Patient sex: F
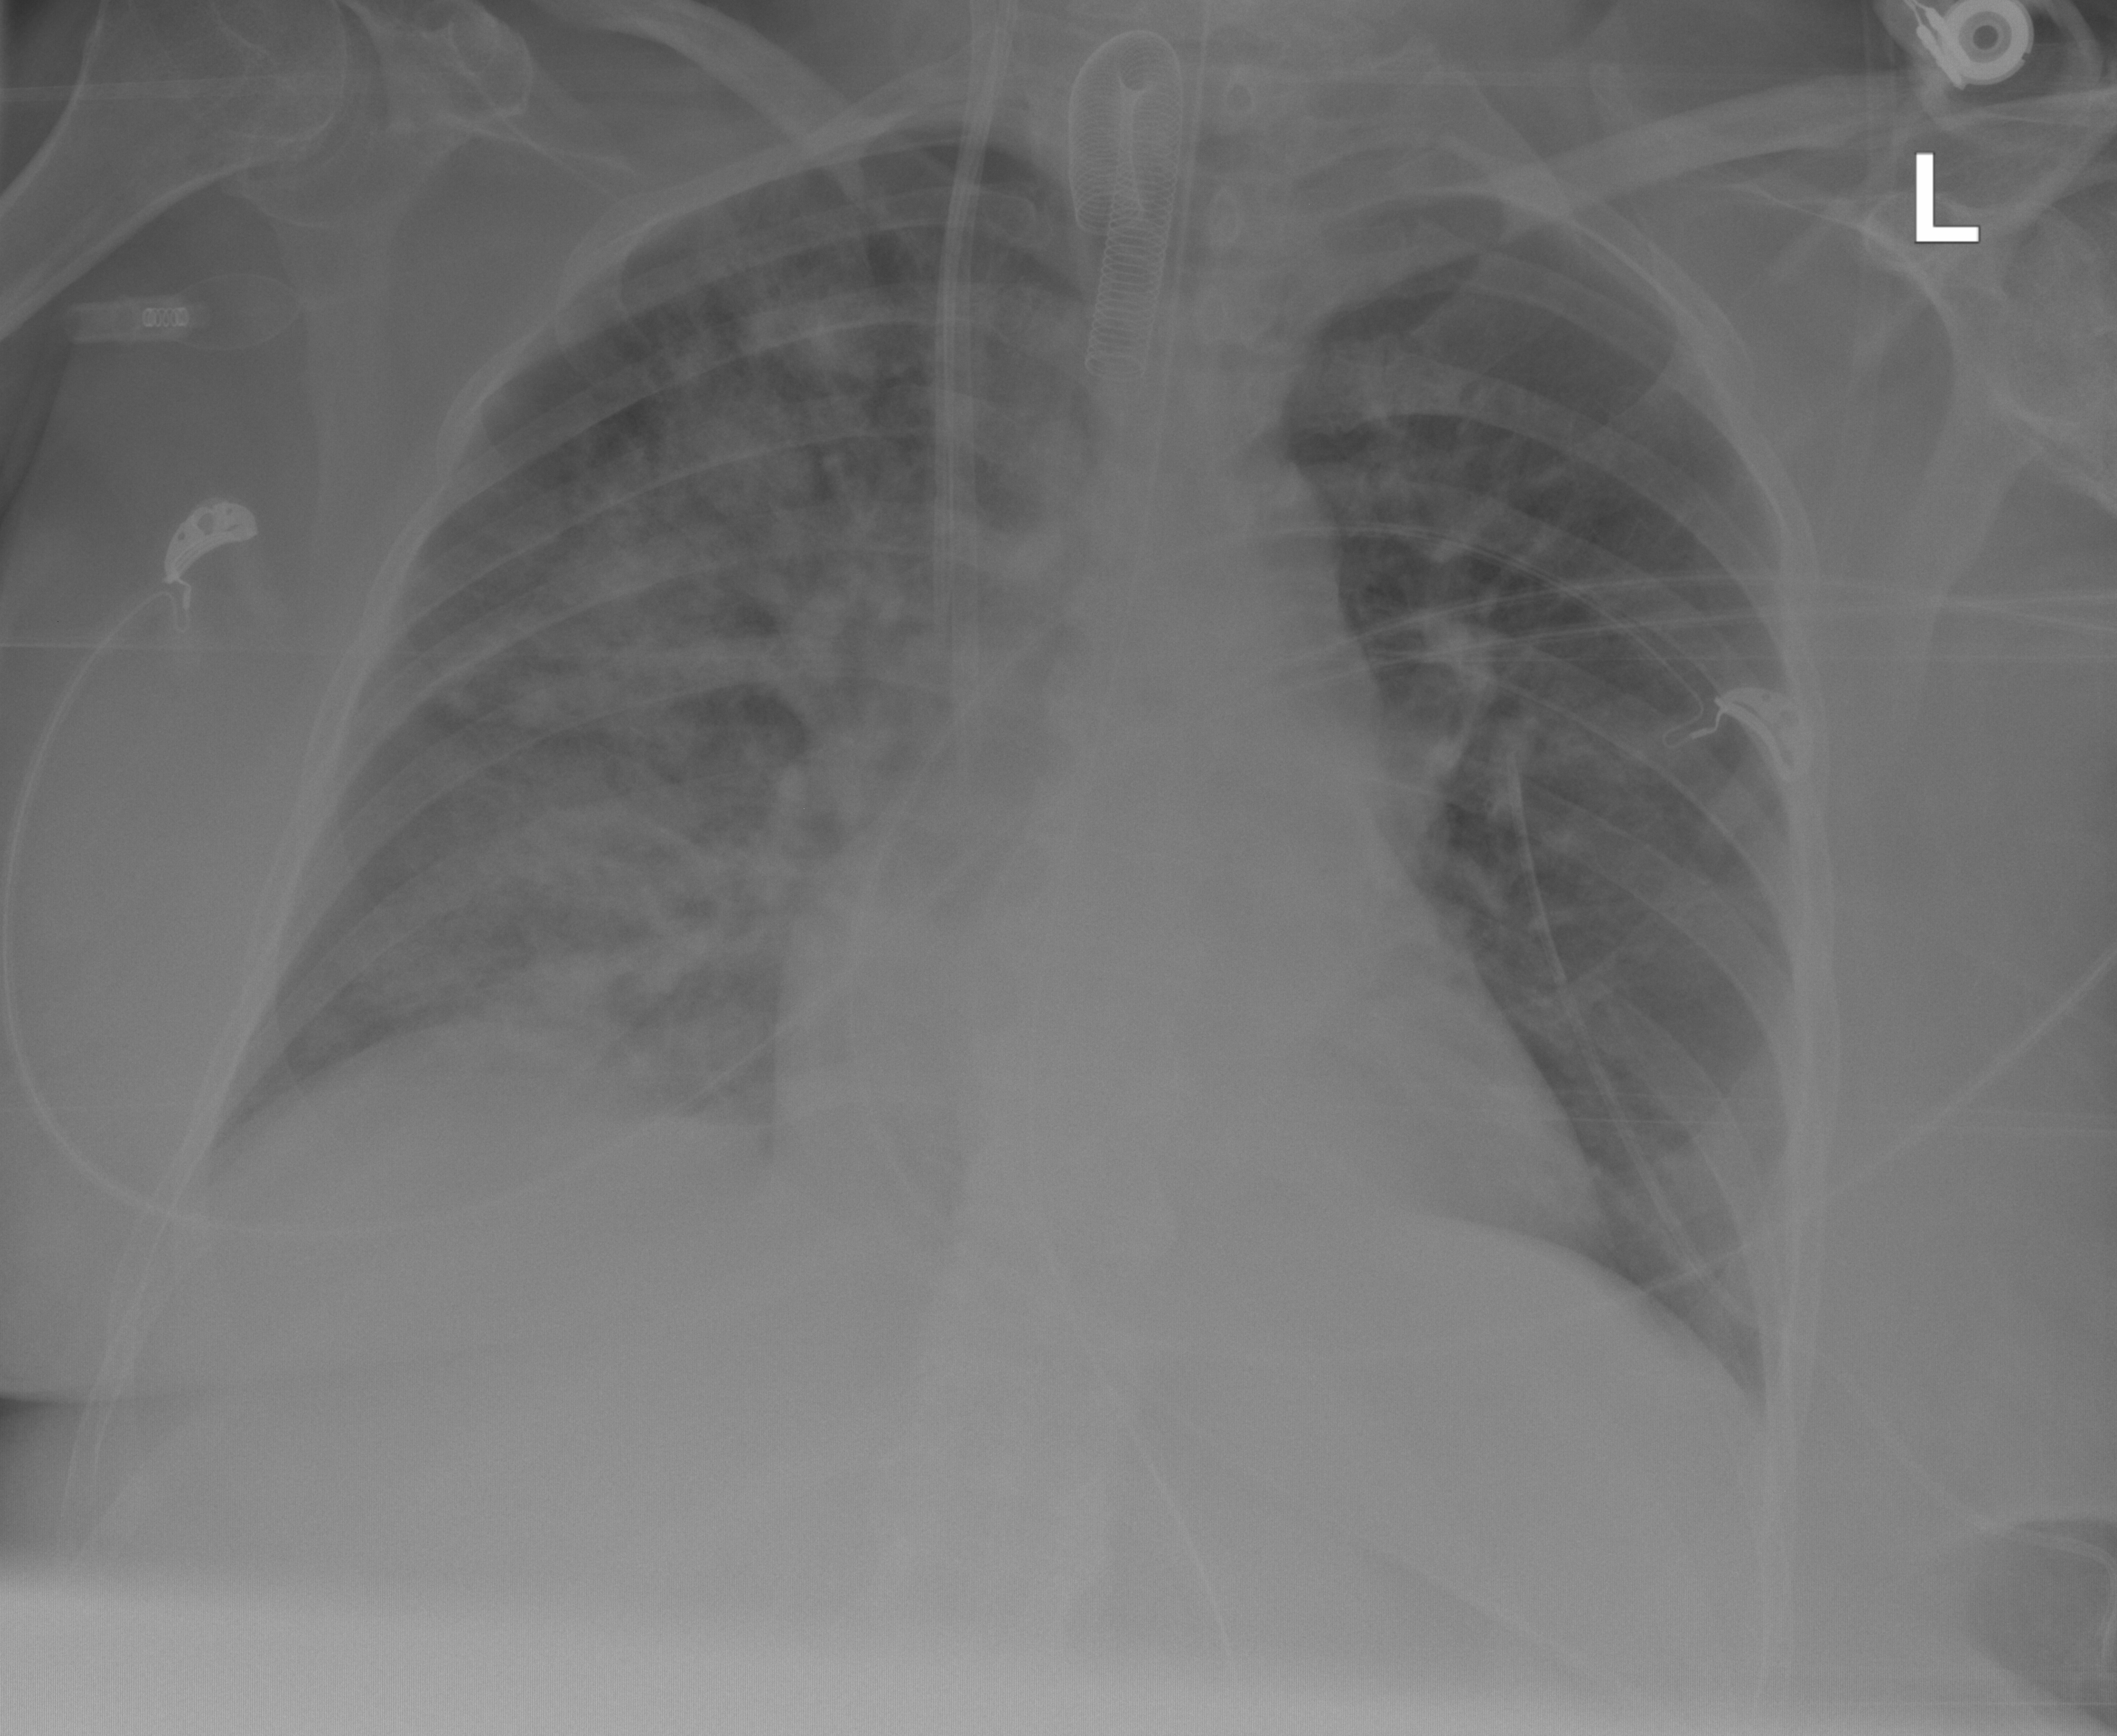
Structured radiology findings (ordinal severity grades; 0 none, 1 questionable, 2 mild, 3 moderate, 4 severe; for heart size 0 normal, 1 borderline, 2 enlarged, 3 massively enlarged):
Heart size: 2
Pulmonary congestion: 2
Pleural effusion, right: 0
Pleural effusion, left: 0
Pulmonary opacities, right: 3
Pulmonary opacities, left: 2
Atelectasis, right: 2
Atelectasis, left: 2